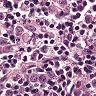
Metastatic tissue present: yes